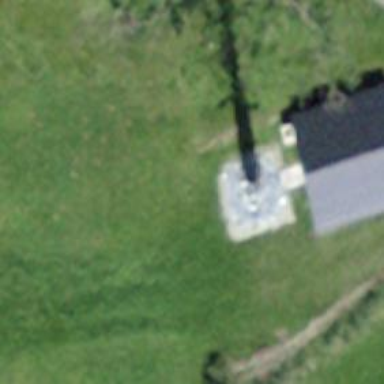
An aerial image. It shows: Communication tower.